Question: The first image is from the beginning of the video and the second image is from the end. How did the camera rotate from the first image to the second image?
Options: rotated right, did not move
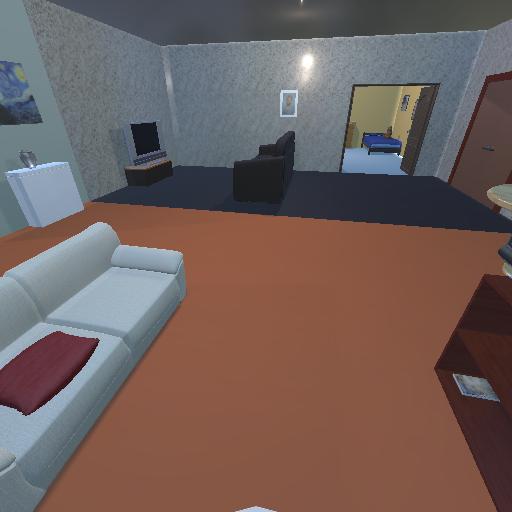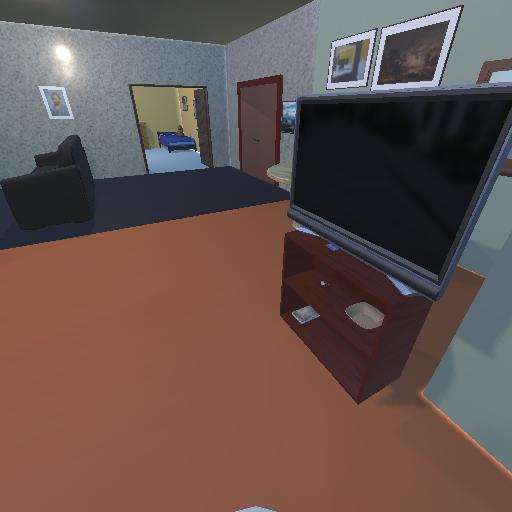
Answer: rotated right